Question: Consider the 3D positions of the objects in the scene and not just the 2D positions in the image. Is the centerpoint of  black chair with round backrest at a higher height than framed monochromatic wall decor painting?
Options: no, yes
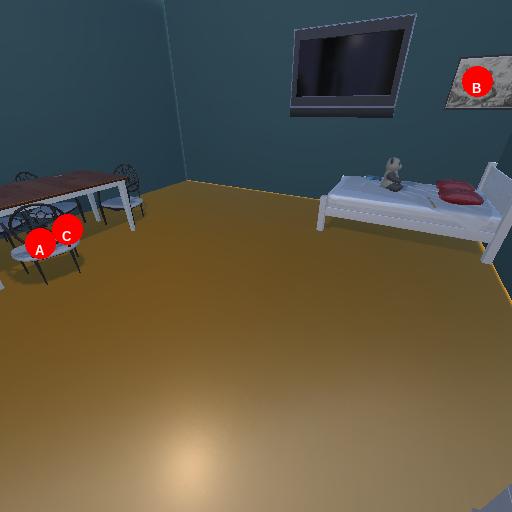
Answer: no